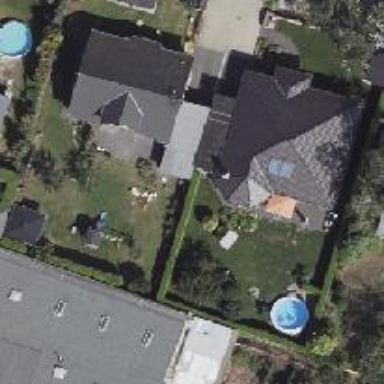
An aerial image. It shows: House with pyramidal roof shape.